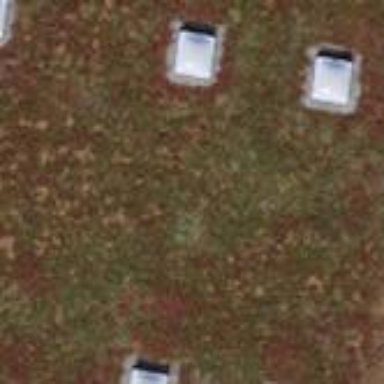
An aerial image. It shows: Solar photovoltaic panel generator.